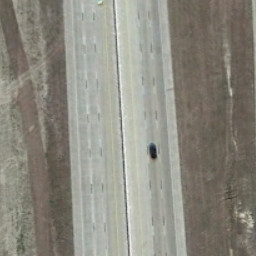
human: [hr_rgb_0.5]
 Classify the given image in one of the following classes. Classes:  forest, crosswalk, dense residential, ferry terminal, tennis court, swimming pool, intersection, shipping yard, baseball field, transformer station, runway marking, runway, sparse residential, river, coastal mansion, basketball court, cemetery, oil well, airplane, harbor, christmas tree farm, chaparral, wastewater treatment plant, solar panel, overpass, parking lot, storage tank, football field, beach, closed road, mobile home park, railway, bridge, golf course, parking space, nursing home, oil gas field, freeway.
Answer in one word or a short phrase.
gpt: freeway